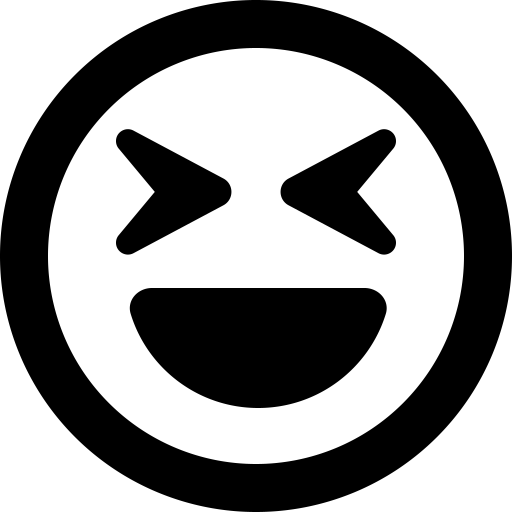
Tags: icon, FontAwesome, fa-icon, outline, face, laugh, squint